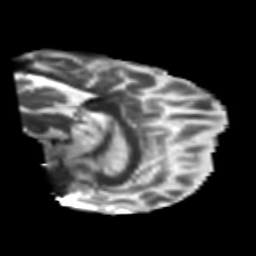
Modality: T2w
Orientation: sagittal
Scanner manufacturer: siemens
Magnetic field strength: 3 T
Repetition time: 6.8 s
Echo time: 0.093 s